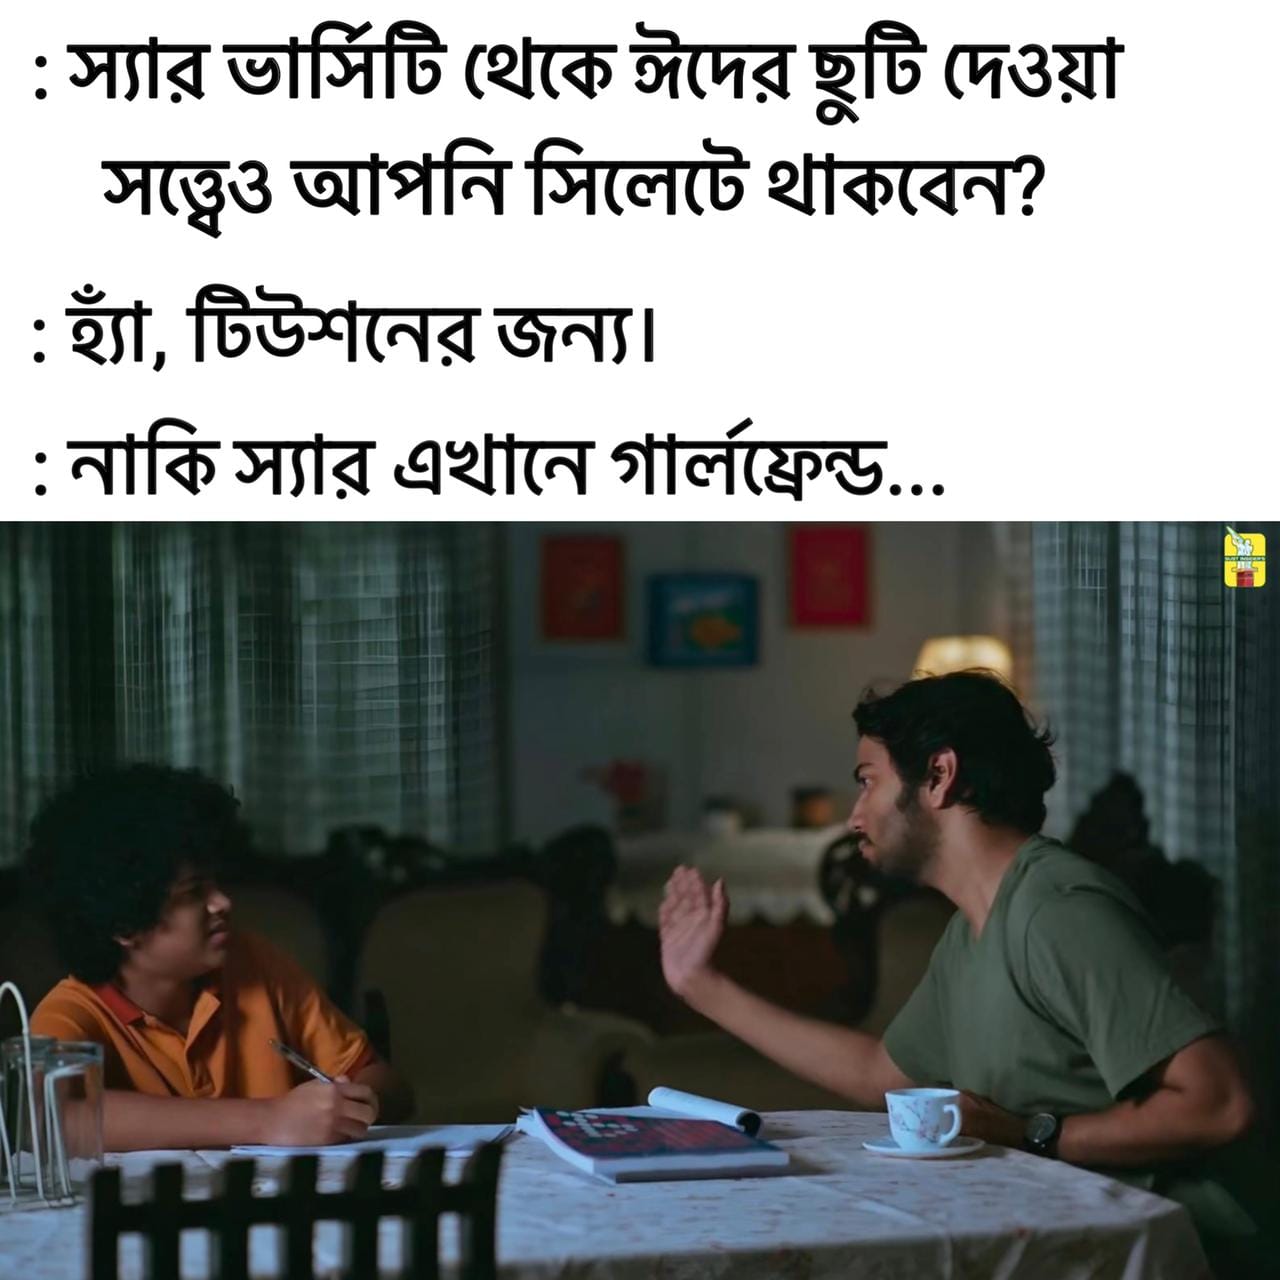
Text: স্যার ভার্সিটি থেকে ঈদের ছুটি দেওয়া সত্ত্বেও আপনি সিলেটে থাকবেন হ্যা টিউশনের জন্যা নাকি স্যার এখানে গার্লফ্রেন্ড
Label: Non Hate